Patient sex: M
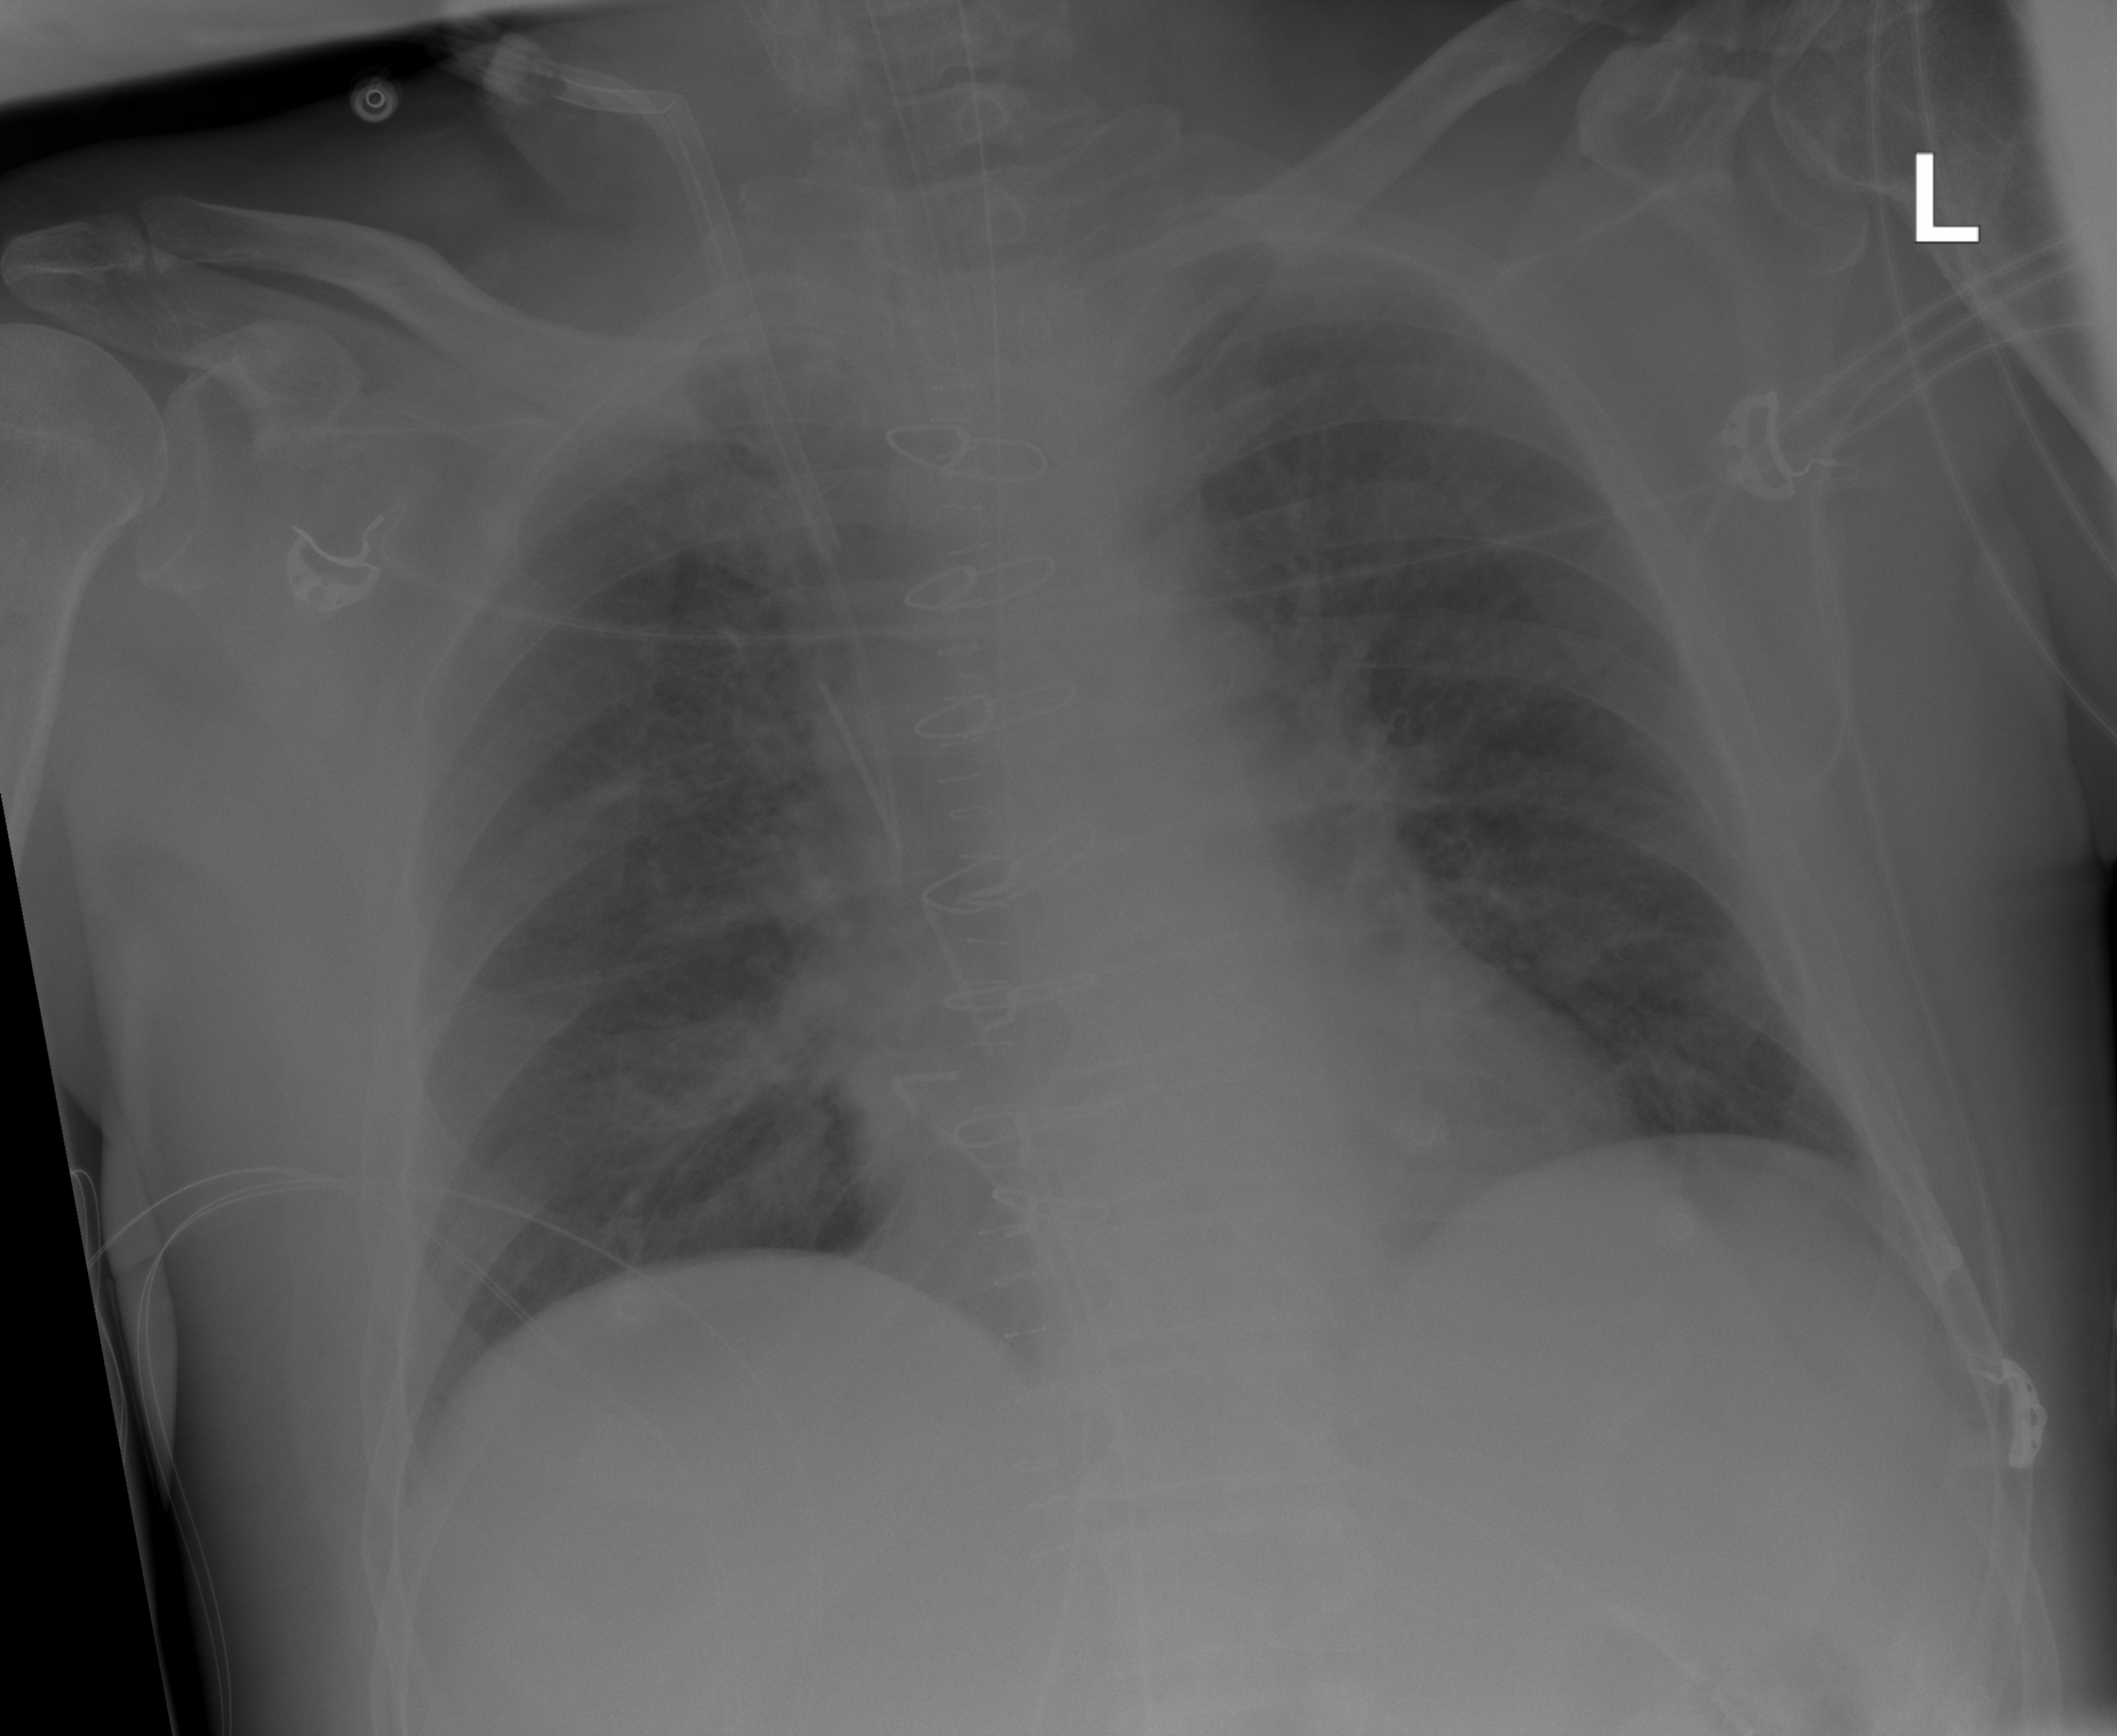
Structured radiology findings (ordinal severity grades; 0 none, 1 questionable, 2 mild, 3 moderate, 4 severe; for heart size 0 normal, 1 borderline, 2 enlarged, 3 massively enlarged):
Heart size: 1
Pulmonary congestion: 2
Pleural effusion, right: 0
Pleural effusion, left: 0
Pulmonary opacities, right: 0
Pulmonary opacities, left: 0
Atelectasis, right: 0
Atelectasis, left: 0